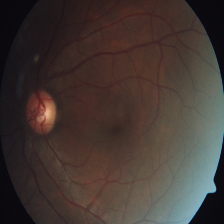
Diabetic retinopathy grade: Severe